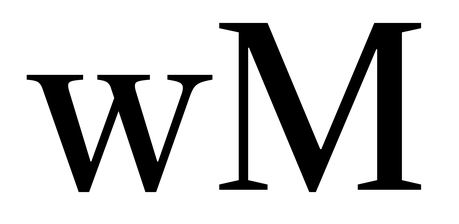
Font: LibreCaslonText_Regular